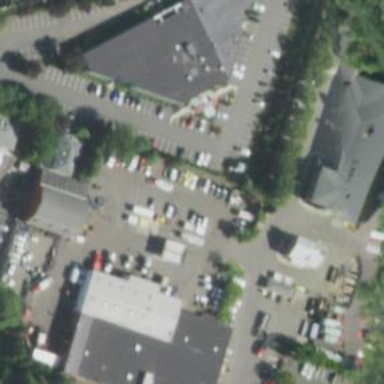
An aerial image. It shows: Commercial area.